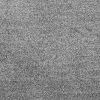
Atmospheric dust classification: dusty